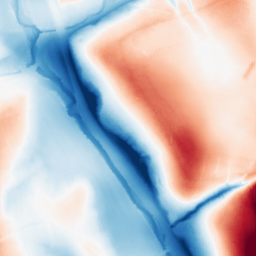
Category: classical
Decomposition family: gaussian_anisotropic
Decomposition parameters: sigma_x: 50
sigma_y: 2
Upsampling method: fft_zeropad
Upsampling parameters: scale: 4
Upsampling scale: 4